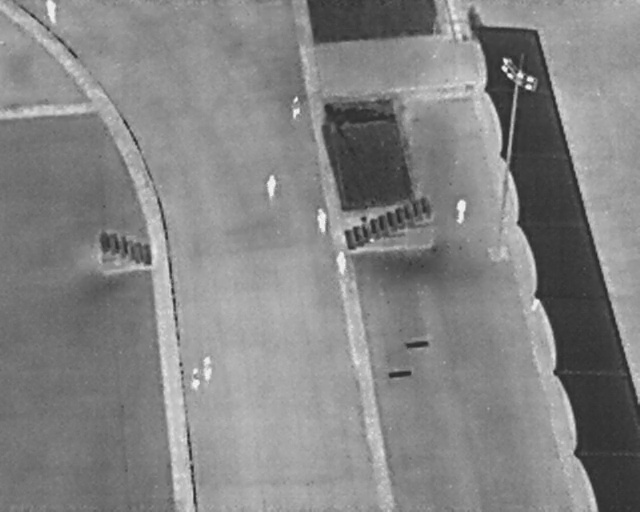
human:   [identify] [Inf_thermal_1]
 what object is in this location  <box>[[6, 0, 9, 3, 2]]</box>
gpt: <ref>1 large person at the top left</ref>

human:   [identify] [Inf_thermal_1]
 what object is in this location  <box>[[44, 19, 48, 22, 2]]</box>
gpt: <ref>1 large person at the top</ref>

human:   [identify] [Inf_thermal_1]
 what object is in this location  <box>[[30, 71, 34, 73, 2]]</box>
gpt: <ref>1 large person at the bottom</ref>

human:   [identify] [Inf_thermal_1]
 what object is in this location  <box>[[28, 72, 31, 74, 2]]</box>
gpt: <ref>1 medium person at the bottom</ref>